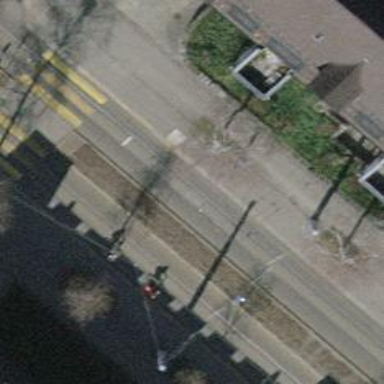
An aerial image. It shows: Tram stop with public transport stop position for trams.